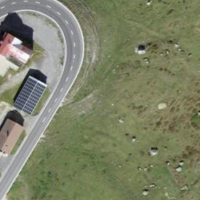
EUNIS habitat code: 26
Species observed at this site:
Saxicola rubetra
Falco tinnunculus
Pyrrhocorax graculus
Marmota marmota